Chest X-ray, PA view. Patient: 47 years old, sex M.
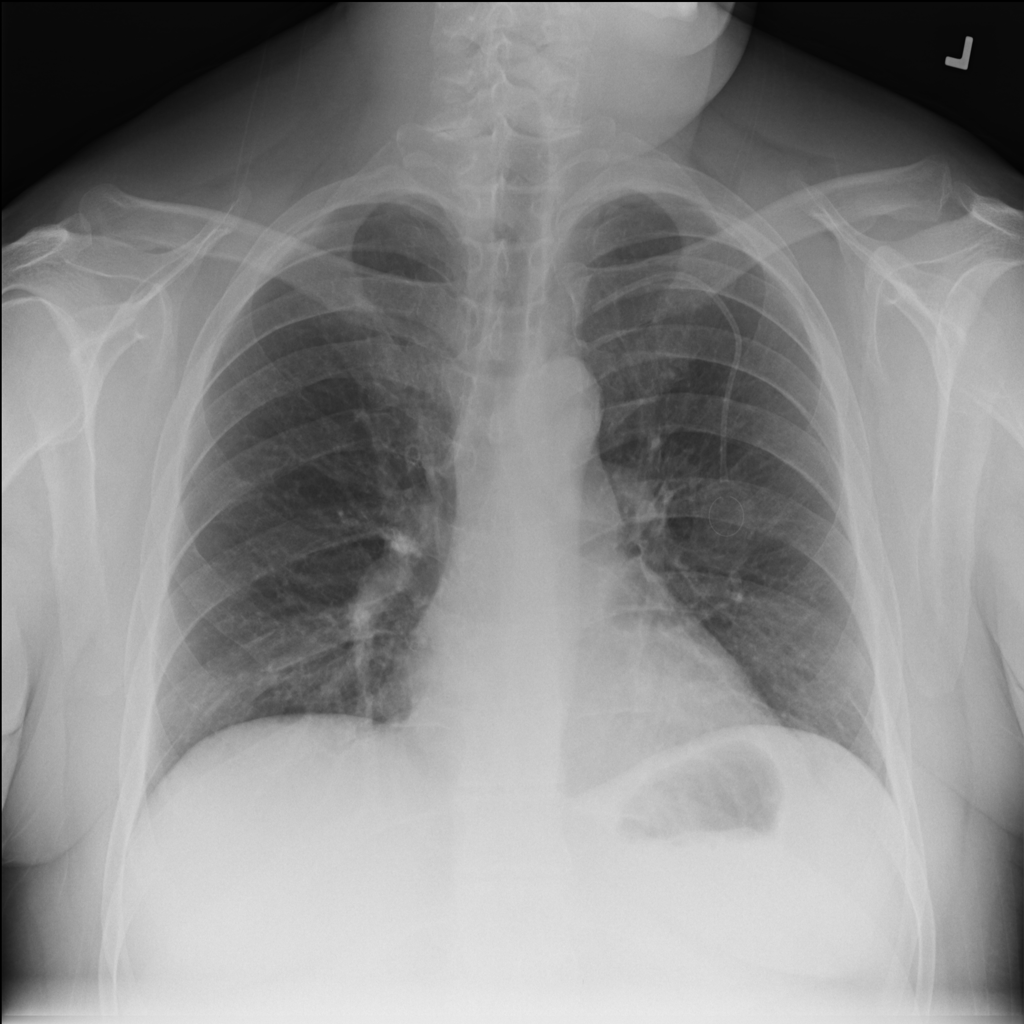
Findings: No Finding